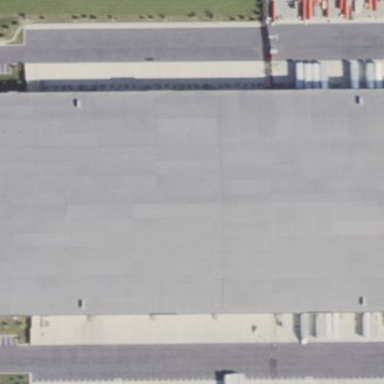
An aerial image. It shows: Industrial building.